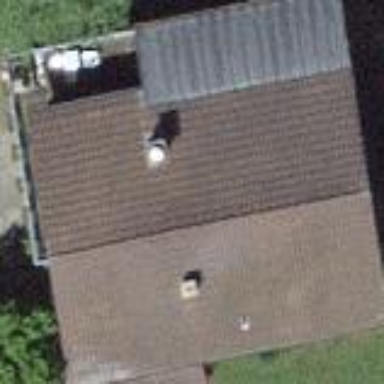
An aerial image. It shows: Building with tile roof.